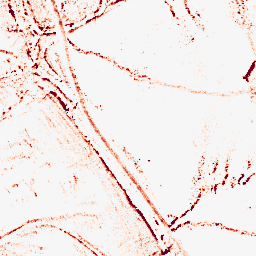
Category: morphological
Decomposition family: morphological_rect
Decomposition parameters: operation: opening
width: 5
height: 5
Upsampling method: regularized
Upsampling parameters: scale: 4
lambda_reg: 0.001
Upsampling scale: 4